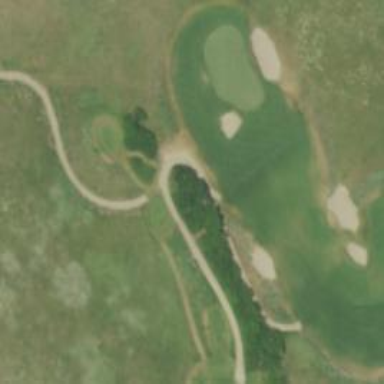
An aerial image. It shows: Path for both road and golf.